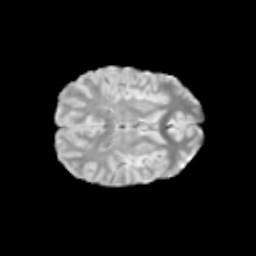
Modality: T2w
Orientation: axial
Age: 11
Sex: female
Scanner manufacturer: siemens
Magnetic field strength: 3 T
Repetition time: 3.8 s
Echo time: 0.07 s